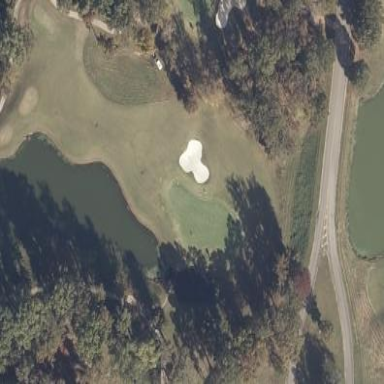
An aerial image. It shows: Grassy area designated as golf fairway.